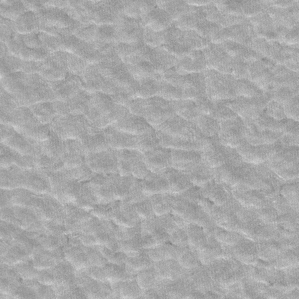
Label: frost